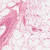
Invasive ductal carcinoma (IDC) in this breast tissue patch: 0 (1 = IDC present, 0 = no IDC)